Question: I am trying to generate a custom nabar which looks like separate buttons at <URL> as following image:

since I have two navbars in my page so I wrapped the first navbar inside a div wrapper called '.firstnav' as:
'''
<div class="firstnav">
<nav class="navbar navbar-default navbar-right" role="navigation">
<!-- Brand and toggle get grouped for better mobile display -->
<div class="navbar-header ">
<button type="button" class="navbar-toggle" data-toggle="collapse" data-target="#bs-example-navbar-collapse-1">
<span class="sr-only">Toggle navigation</span>
<span class="icon-bar"></span>
<span class="icon-bar"></span>
<span class="icon-bar"></span>
</button>
<a class="navbar-brand hidden-lg hidden-sm hidden-md " href="#">Teddy Bear Childcare</a>
</div>
<!-- Collect the nav links, forms, and other content for toggling -->
<div class="collapse navbar-collapse" id="bs-example-navbar-collapse-1">
<ul class="nav navbar-nav">
<li class="active"><a href="index.php?page_id=4">Home</a></li>
<li class="dropdown">
<a href="#" class="dropdown-toggle" data-toggle="dropdown">About Us <b class="caret"></b></a>
<ul class="dropdown-menu">
<li><a href="index.php?page_id=18">About Us</a></li>
</ul>
</li>
<li class="nice"><a href="index.php?page_id=15">Programs</a></li>
<li class=""><a href="index.php?page_id=25">Testimonial</a></li>
</ul>
</div>
<!-- /.navbar-collapse -->
</nav>
</div><!--/ End of navbar row-->
'''
and for CSS I am trying to target the element by using '.firstnav >' which is not working for me , so far!. here is the code I have for CSS
'''
.firstnav > .navbar-default,
.firstnav > .navbar-right {
background-color:none !important;
border-color:none !important;
}
.firstnav > .navbar-nav > li {
float: left;
background: rgba(250,172,84,1);
background: -moz-linear-gradient(top, rgba(250,172,84,1) 0%, rgba(245,142,35,1) 100%);
background: -webkit-gradient(left top, left bottom, color-stop(0%, rgba(250,172,84,1)), color-stop(100%, rgba(245,142,35,1)));
background: -webkit-linear-gradient(top, rgba(250,172,84,1) 0%, rgba(245,142,35,1) 100%);
background: -o-linear-gradient(top, rgba(250,172,84,1) 0%, rgba(245,142,35,1) 100%);
background: -ms-linear-gradient(top, rgba(250,172,84,1) 0%, rgba(245,142,35,1) 100%);
background: linear-gradient(to bottom, rgba(250,172,84,1) 0%, rgba(245,142,35,1) 100%);
filter: progid:DXImageTransform.Microsoft.gradient( startColorstr='#faac54', endColorstr='#f58e23', GradientType=0 );
margin-left:8px;
border:#fff 4px solid;
border-radius:25px;
color:white;
width:120px;
}
.firstnav > .navbar-nav > li > a {
padding-top: 12px;
padding-bottom: 12px;
color:white;
font-weight:bold;
}
'''
Can you please let me know what I am doing wrong?
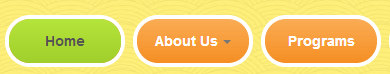
Answer: The first rule isn't working because you can't use 'none' as a value for the 'background-color' property; instead use the 'background' shorthand (as what you're trying to override is a gradient anyway) - you also can't use 'none' as a value for 'border-color' - to restore it to the initial value use 'transparent'
'''
.firstnav > .navbar-default,
.firstnav > .navbar-right {
background: none !important;
border-color: transparent !important;
}
'''
The last two rules using '.firstnav > .navbar-nav' aren't working because '>' selects a of a given element. '.navbar-nav' is not a child of '.firstnav' so these rules aren't applied.
Instead of '>' just use a <URL>
'''
.firstnav .navbar-nav > li {
float: left;
background: rgba(250,172,84,1);
background: -moz-linear-gradient(top, rgba(250,172,84,1) 0%, rgba(245,142,35,1) 100%);
background: -webkit-gradient(left top, left bottom, color-stop(0%, rgba(250,172,84,1)), color-stop(100%, rgba(245,142,35,1)));
background: -webkit-linear-gradient(top, rgba(250,172,84,1) 0%, rgba(245,142,35,1) 100%);
background: -o-linear-gradient(top, rgba(250,172,84,1) 0%, rgba(245,142,35,1) 100%);
background: -ms-linear-gradient(top, rgba(250,172,84,1) 0%, rgba(245,142,35,1) 100%);
background: linear-gradient(to bottom, rgba(250,172,84,1) 0%, rgba(245,142,35,1) 100%);
filter: progid:DXImageTransform.Microsoft.gradient( startColorstr='#faac54', endColorstr='#f58e23', GradientType=0 );
margin-left:8px;
border:#fff 4px solid;
border-radius:25px;
color:white;
width:120px;
}
.firstnav .navbar-nav > li > a {
padding-top: 12px;
padding-bottom: 12px;
color:white;
font-weight:bold;
}
'''